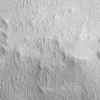
Atmospheric dust classification: not_dusty